Interaction volume radius: 10 \u00c5
Interaction volume height: 25 \u00c5
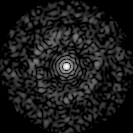
Disorder parameter: 0.8144